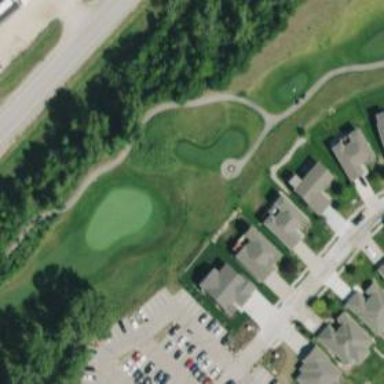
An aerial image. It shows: Service road used as golf cart path.